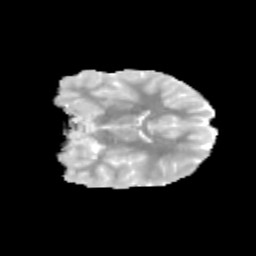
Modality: MD
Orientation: coronal
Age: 9
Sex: female
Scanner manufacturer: siemens
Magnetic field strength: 3 T
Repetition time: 3.8 s
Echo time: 0.07 s